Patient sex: F
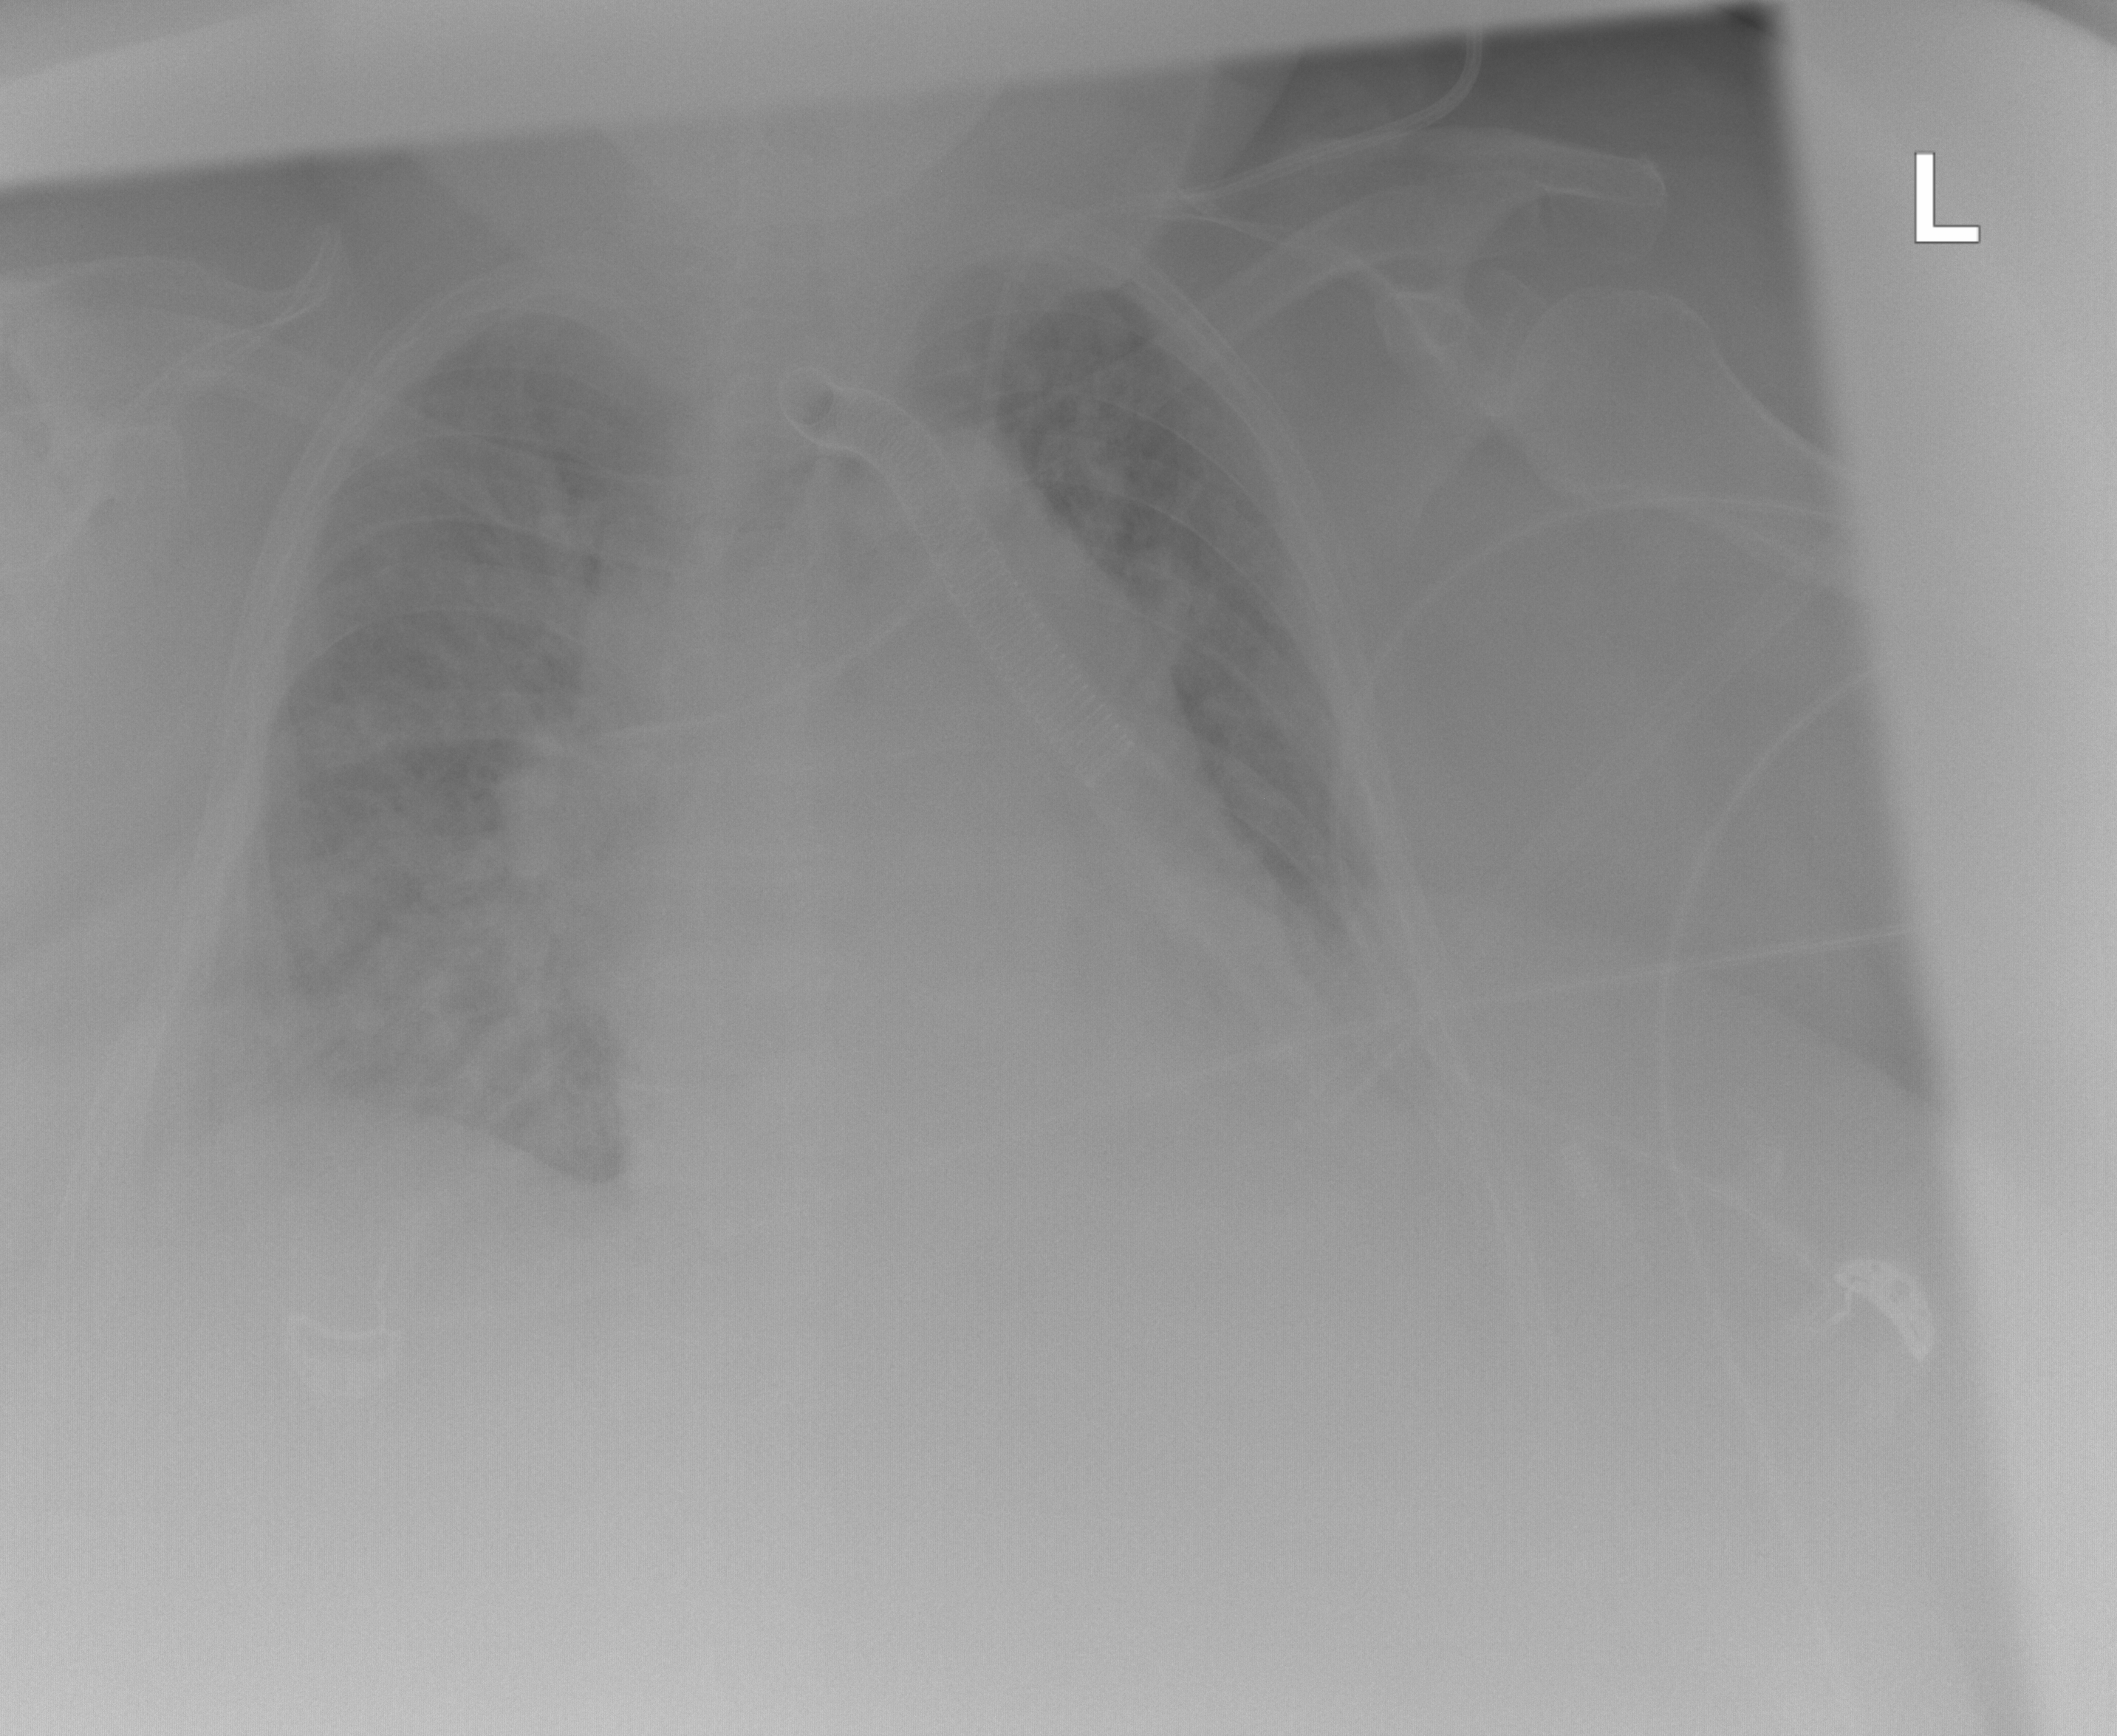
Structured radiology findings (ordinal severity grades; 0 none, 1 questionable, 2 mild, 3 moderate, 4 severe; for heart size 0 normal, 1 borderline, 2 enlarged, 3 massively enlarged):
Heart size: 3
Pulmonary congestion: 3
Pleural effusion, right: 2
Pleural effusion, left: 1
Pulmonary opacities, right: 2
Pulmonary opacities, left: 2
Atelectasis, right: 2
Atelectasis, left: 0